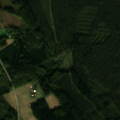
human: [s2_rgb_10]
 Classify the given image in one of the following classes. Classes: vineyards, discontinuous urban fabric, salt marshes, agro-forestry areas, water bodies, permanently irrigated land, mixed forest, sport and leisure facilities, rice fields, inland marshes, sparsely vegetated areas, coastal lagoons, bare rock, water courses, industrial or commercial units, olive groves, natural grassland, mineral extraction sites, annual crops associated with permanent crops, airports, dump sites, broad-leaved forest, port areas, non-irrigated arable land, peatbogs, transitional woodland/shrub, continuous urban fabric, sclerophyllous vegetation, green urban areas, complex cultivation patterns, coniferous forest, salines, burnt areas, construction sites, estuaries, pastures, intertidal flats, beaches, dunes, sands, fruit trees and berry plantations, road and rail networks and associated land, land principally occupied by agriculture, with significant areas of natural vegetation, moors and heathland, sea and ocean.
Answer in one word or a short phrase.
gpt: non-irrigated arable land, broad-leaved forest, coniferous forest, mixed forest